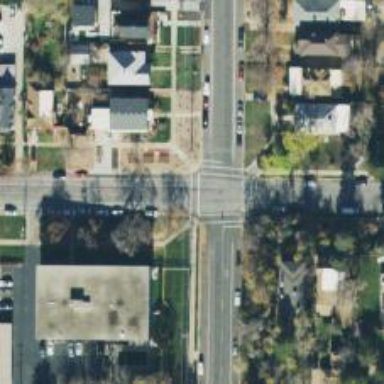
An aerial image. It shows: Asphalt footway with uncontrolled pedestrian crossing marked with lines.